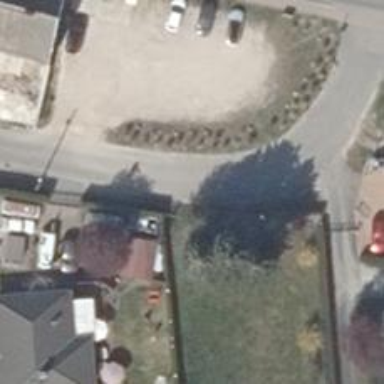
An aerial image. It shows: Residential road with opposite cycleway.